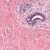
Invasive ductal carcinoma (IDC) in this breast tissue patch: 0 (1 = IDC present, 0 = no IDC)